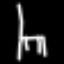
Label: chair